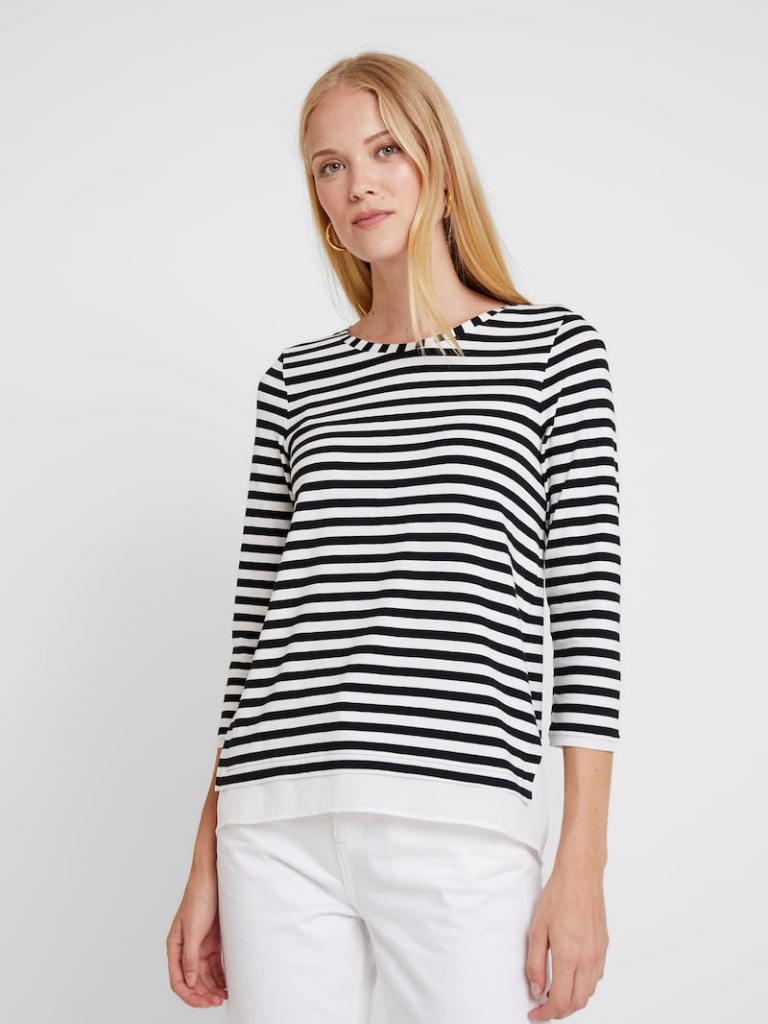
cotton relaxed a long-sleeved with the sleeves down hip length Untucked crew t-shirt